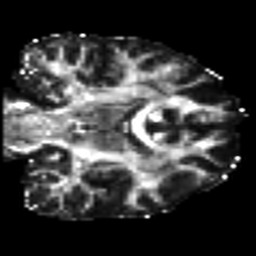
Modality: FA
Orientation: coronal
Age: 23
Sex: male
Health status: healthy
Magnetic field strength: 3 T
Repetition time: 8.4 s
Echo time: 0.0926 s